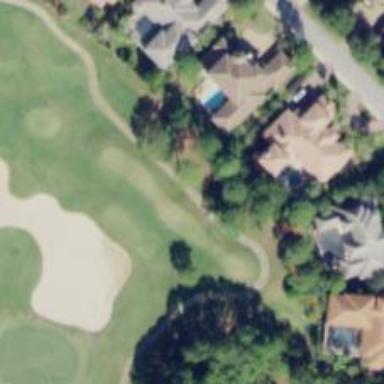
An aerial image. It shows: Path designated for golf carts.